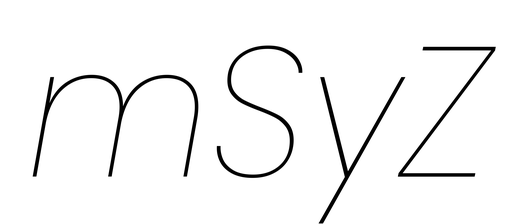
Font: Poppins-ThinItalic